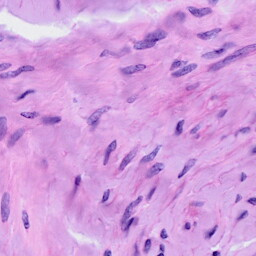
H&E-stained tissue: Cervix